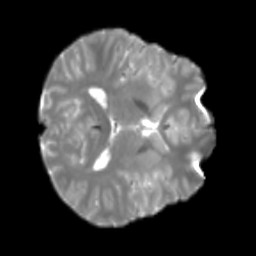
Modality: T2w
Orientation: axial
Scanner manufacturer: siemens
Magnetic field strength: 3 T
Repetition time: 4 s
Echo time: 0.0594 s